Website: lowes
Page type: review-order
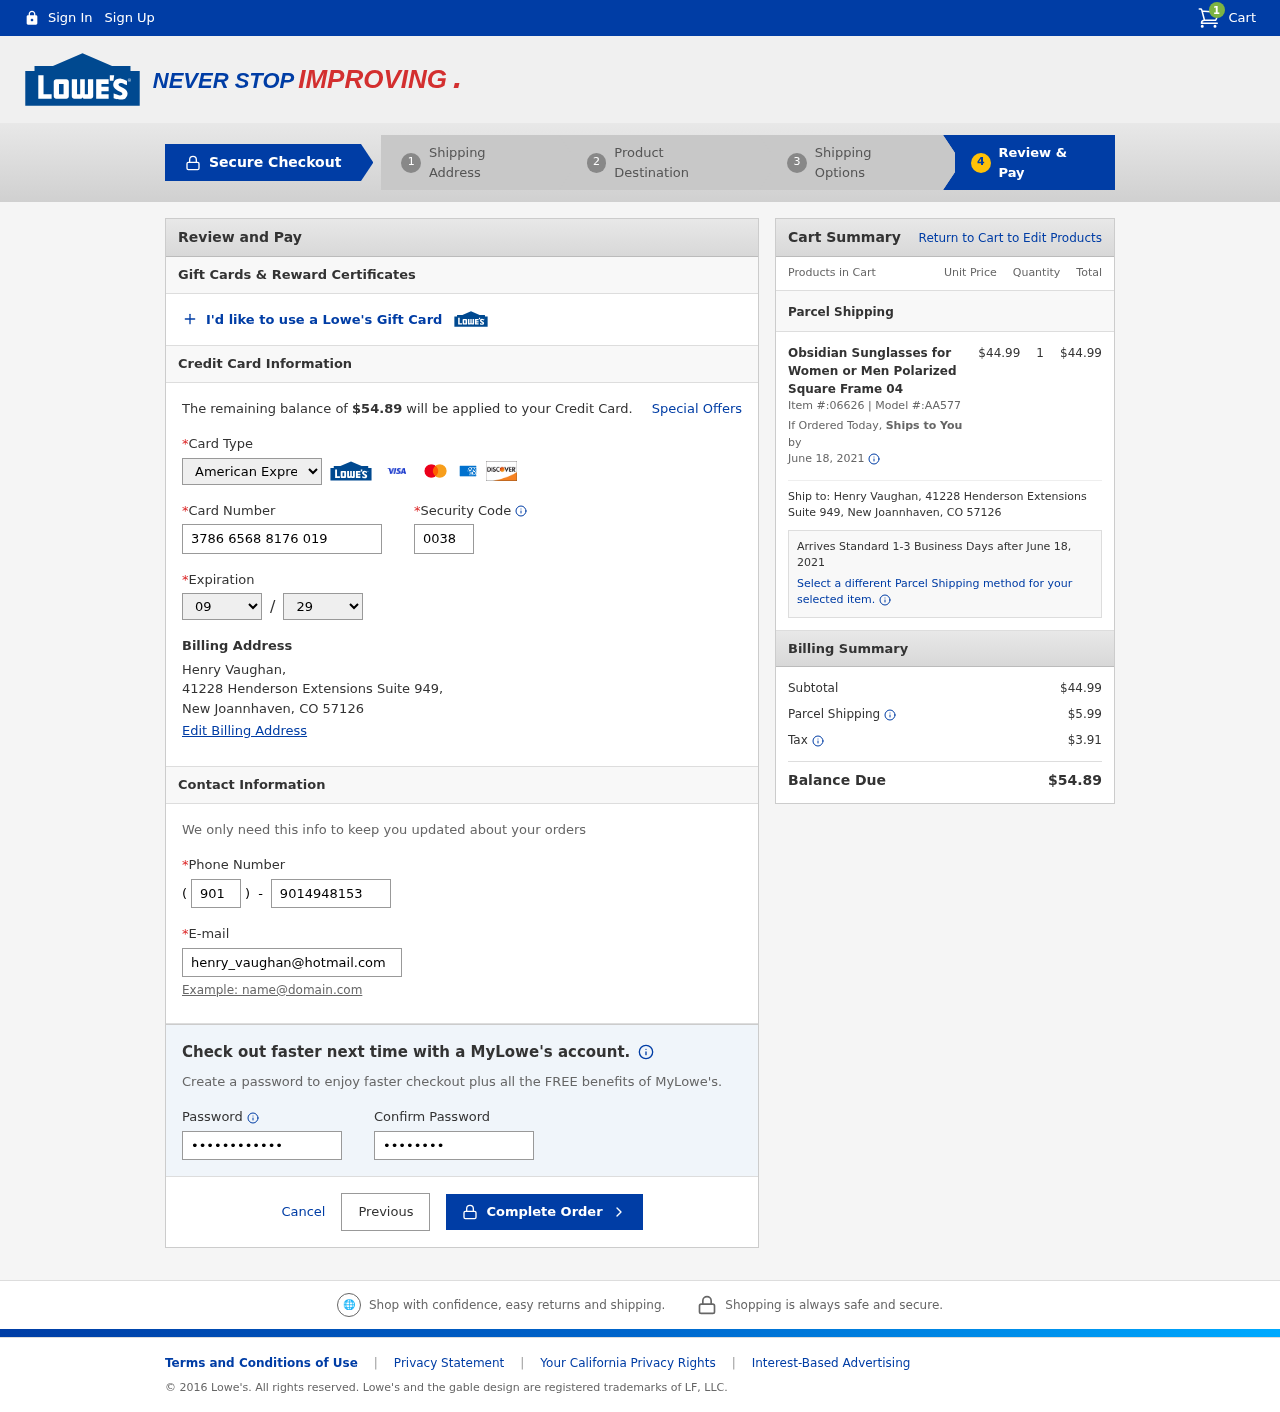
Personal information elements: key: PII_CARD_CVV
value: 0038
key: PII_CARD_EXPIRY_MONTH
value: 09
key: PII_CARD_EXPIRY_YEAR
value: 29
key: PII_CARD_NUMBER
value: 3786 6568 8176 019
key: PII_CARD_TYPE
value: American Express
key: PII_CITY
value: New Joannhaven
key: PII_EMAIL
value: henry_vaughan@hotmail.com
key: PII_FULLNAME
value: Henry Vaughan,
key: PII_PHONE
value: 9014948153
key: PII_PHONE_AREA
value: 901
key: PII_POSTCODE
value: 57126
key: PII_STATE_ABBR
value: CO
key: PII_STREET
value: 41228 Henderson Extensions Suite 949,
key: PII_FULLNAME2
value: Henry Vaughan
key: PII_STREET2
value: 41228 Henderson Extensions Suite 949
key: PII_CITY_STATE_ZIP2
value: New Joannhaven, CO 57126
Product elements: key: PRODUCT1_NAME
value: Obsidian Sunglasses for Women or Men Polarized Square Frame 04
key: PRODUCT1_PRICE
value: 44.99
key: PRODUCT1_QUANTITY
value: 1
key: PRODUCT1_ITEM_NUMBER
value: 06626
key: PRODUCT1_MODEL_NUMBER
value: AA577
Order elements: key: ORDER_NUM_ITEMS
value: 1
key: ORDER_TOTAL
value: $54.89
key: ORDER_SHIPPING_DATE
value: June 18, 2021
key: ORDER_SUBTOTAL
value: $44.99
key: ORDER_SHIPPING_DATE2
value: June 18, 2021
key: ORDER_SUBTOTAL2
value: $44.99
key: ORDER_SHIPPING_COST
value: $5.99
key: ORDER_TAX
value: $3.91